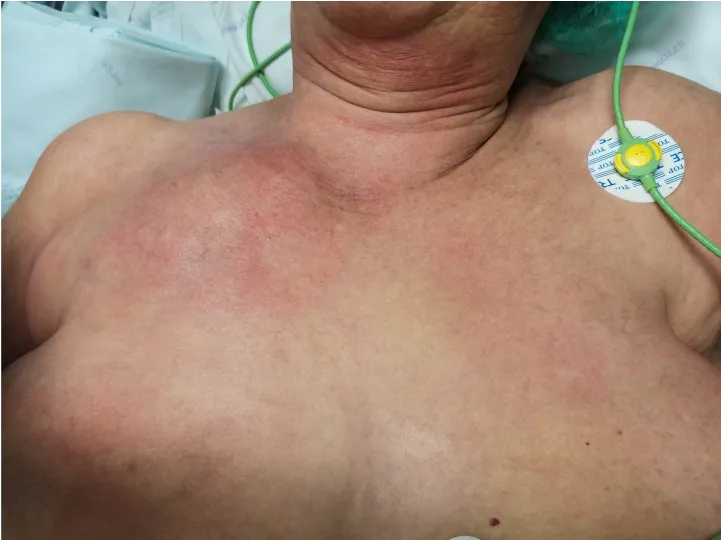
Clinical presentation. Swelling over the right SCJ with
inflammatory signs.
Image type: medical_photograph (skin_photograph)